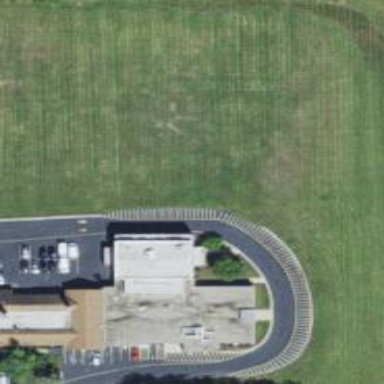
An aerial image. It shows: School.